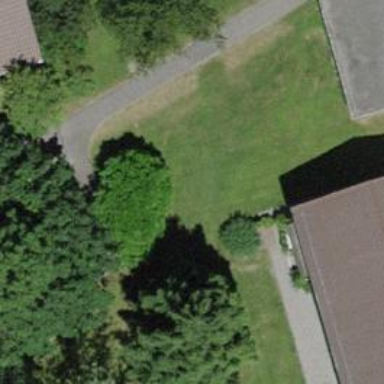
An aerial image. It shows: Paved footway.